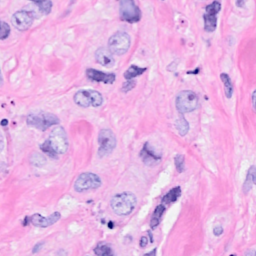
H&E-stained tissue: Breast